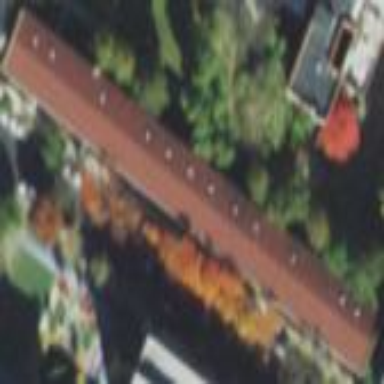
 with the roof oriented along the building."